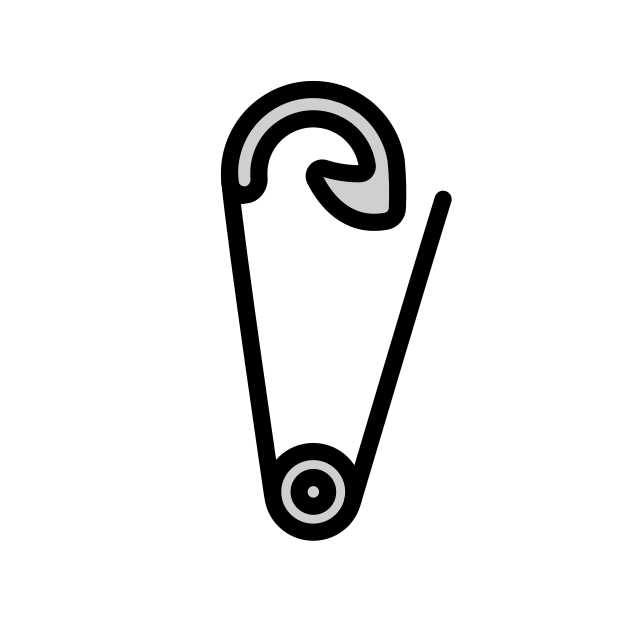
safety pin